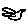
Label: bird